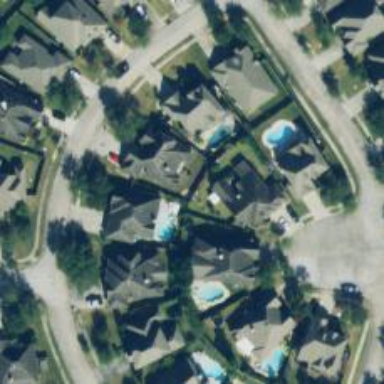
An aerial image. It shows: Neighborhood.